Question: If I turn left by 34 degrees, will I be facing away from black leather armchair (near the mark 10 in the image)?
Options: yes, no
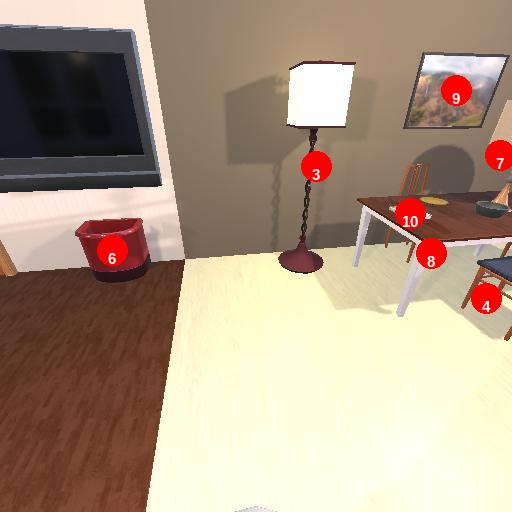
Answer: yes